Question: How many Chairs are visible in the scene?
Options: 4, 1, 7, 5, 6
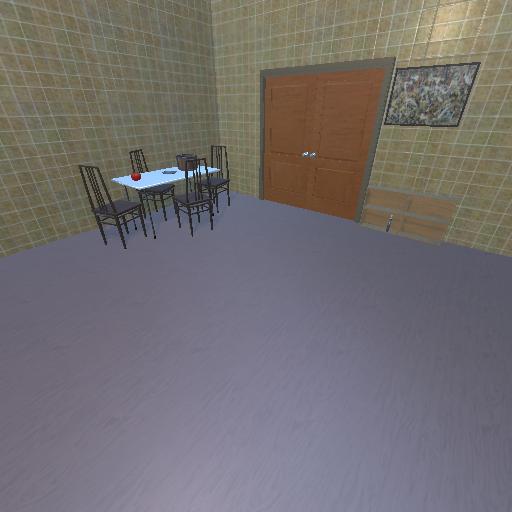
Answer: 4